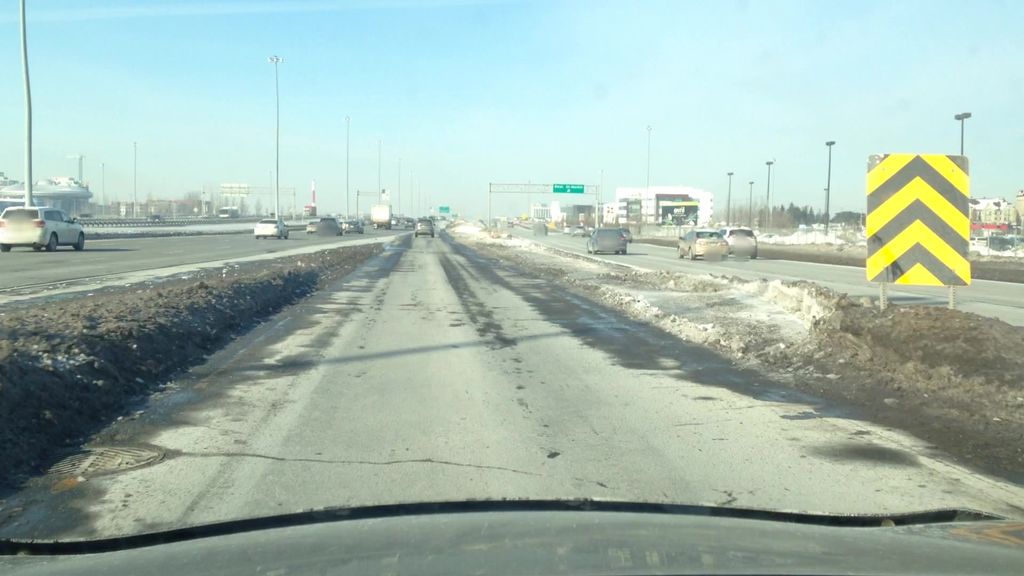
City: montreal